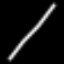
Label: line